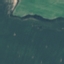
Land use / land cover: AnnualCrop